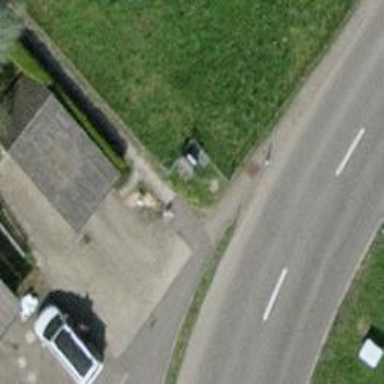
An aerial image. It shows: Paved footway.